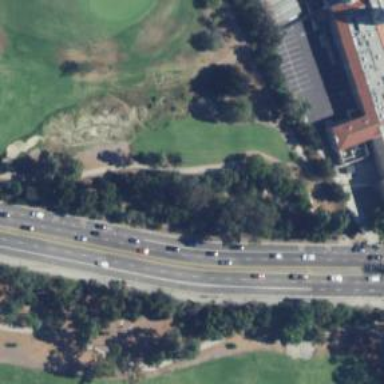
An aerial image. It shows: Path designated for golf carts.